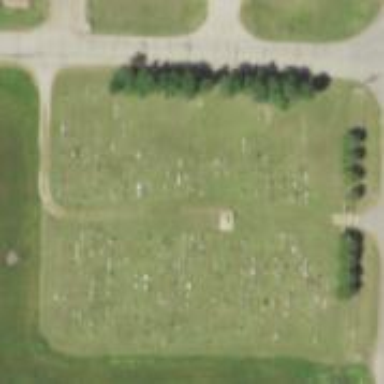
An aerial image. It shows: Cemetery.